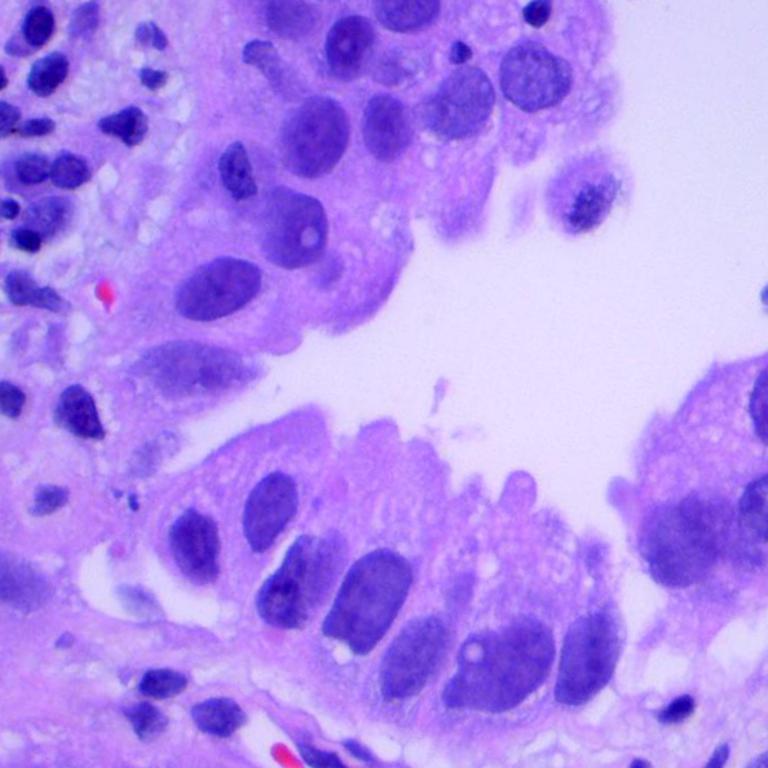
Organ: lung
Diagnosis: adenocarcinomas